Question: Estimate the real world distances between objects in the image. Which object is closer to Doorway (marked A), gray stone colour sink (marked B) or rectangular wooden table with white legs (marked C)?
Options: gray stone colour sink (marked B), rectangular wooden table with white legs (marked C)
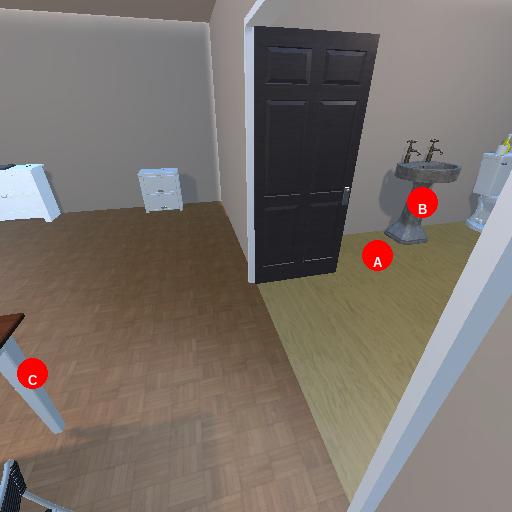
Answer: gray stone colour sink (marked B)